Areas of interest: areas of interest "Sport and cultural"
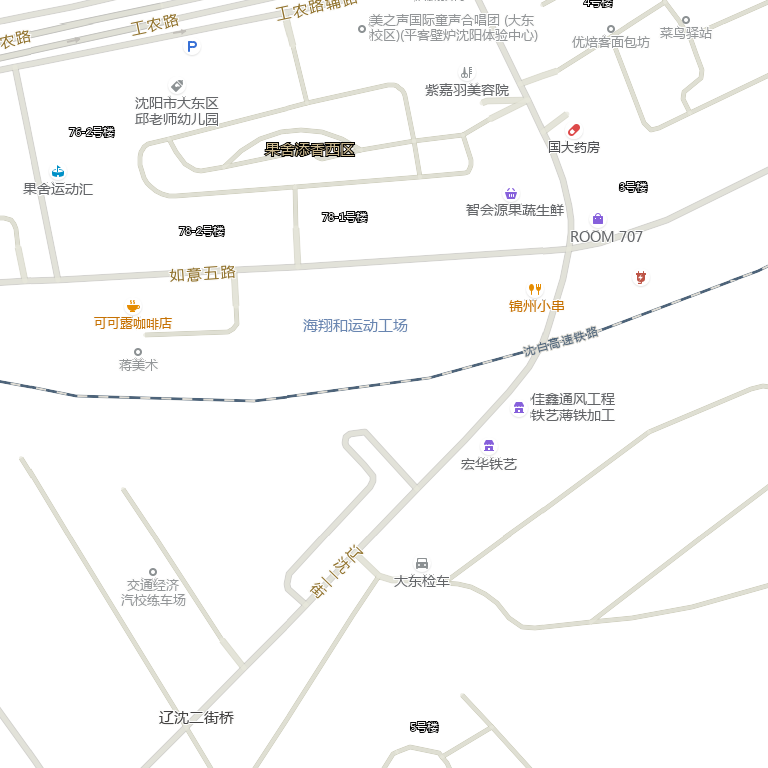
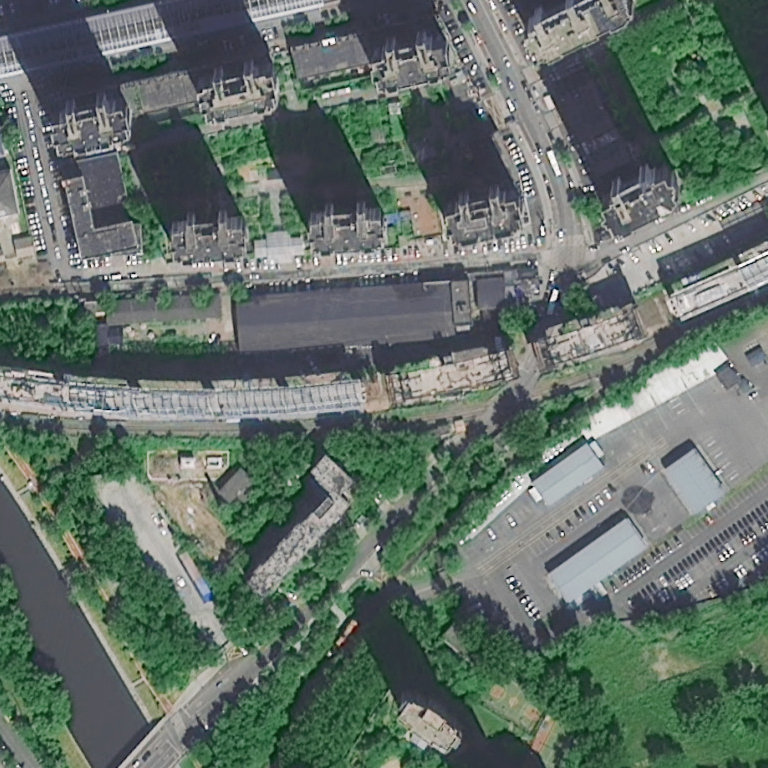